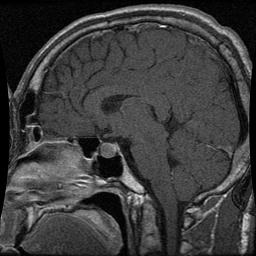
Label: pituitary